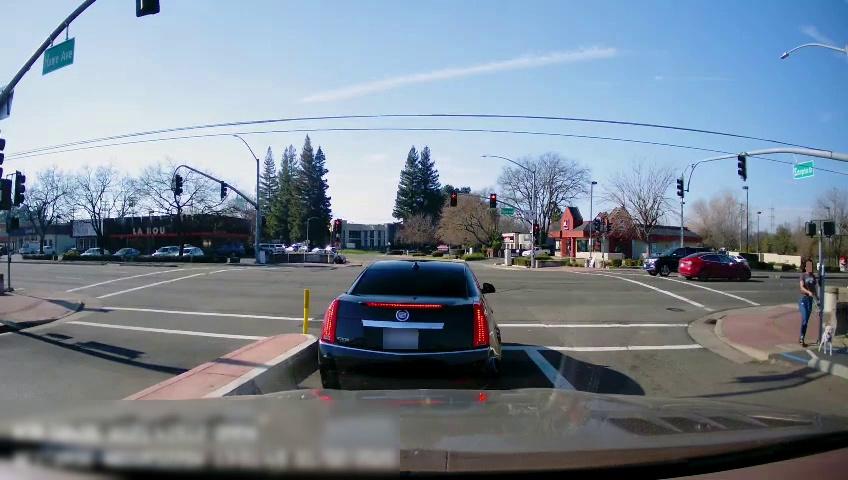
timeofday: Day
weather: Sunny
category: Drivable Space
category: Vehicles | SUV
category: Vehicles | Car
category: Pedestrians
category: Vehicles | Car
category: Vehicles | Truck
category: Vehicles | Car
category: Vehicles | Car
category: Vehicles | Car
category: Vehicles | Car
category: Lanes | Opposite Lane
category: Lanes | Current Lane
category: Traffic | Lights
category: Traffic | Signs
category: Traffic | Lights
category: Traffic | Lights
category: Traffic | Lights
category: Traffic | Lights
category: Traffic | Lights
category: Traffic | Lights
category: Traffic | Lights
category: Traffic | Lights
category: Traffic | Signs
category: Traffic | Lights
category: Traffic | Lights
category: Traffic | Lights
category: Traffic | Lights
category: Traffic | Lights
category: Traffic | Signs
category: Traffic | Lights
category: Traffic | Lights
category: Traffic | Lights